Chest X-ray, AP view. Patient: 52 years old, sex M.
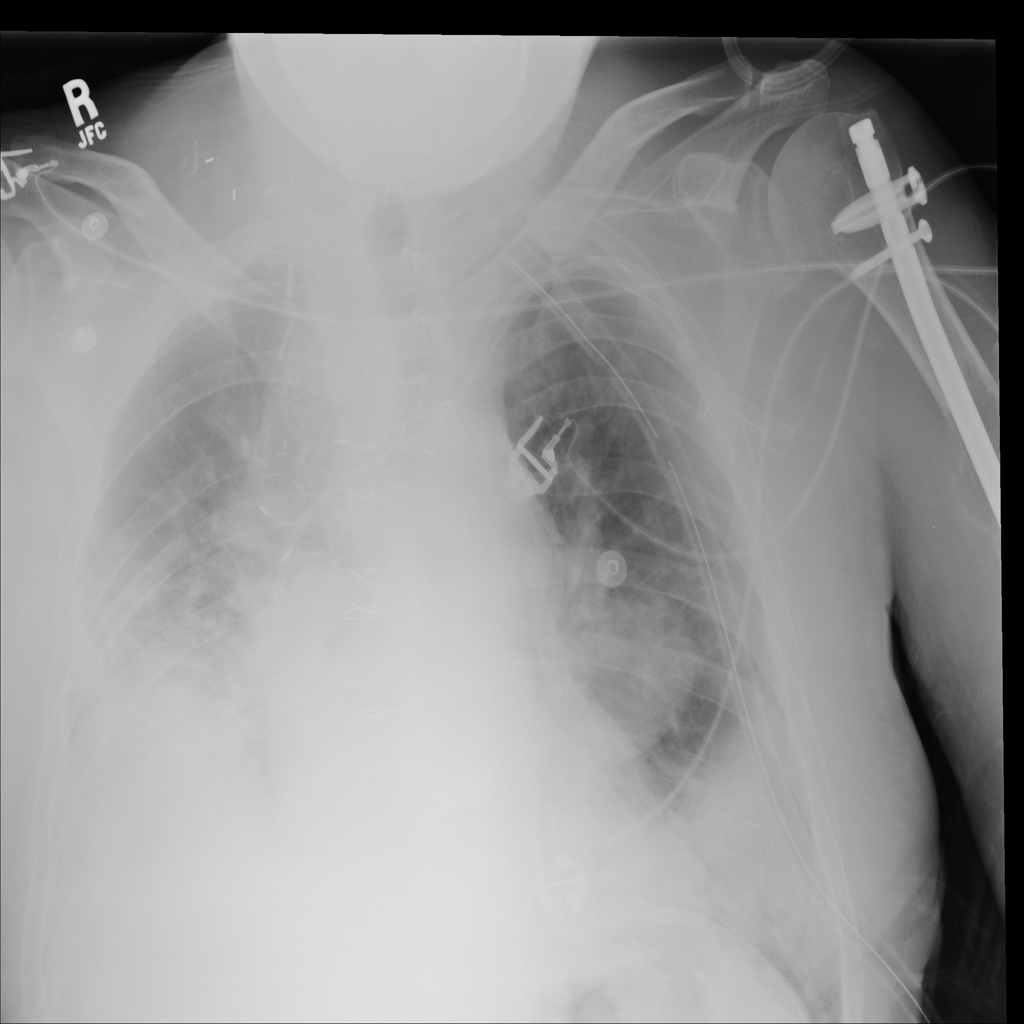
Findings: Atelectasis, Effusion, Infiltration, Pneumothorax